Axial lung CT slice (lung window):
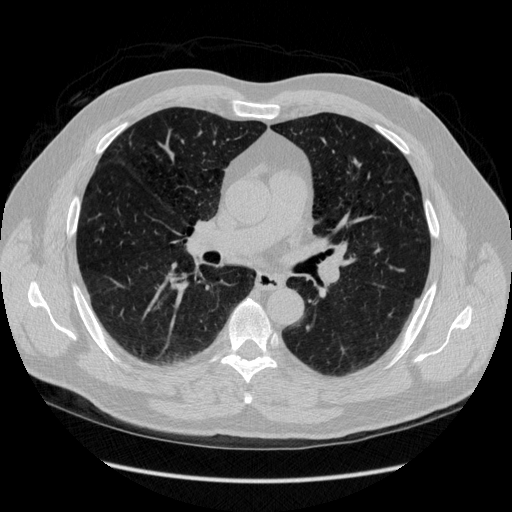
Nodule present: no